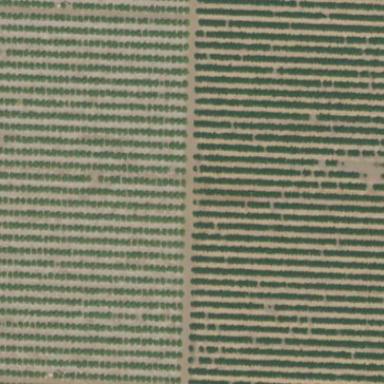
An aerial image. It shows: Orange orchard with rows of orange trees.